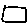
Label: square